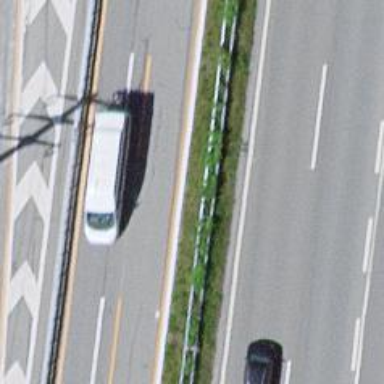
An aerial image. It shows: Asphalt motorway.